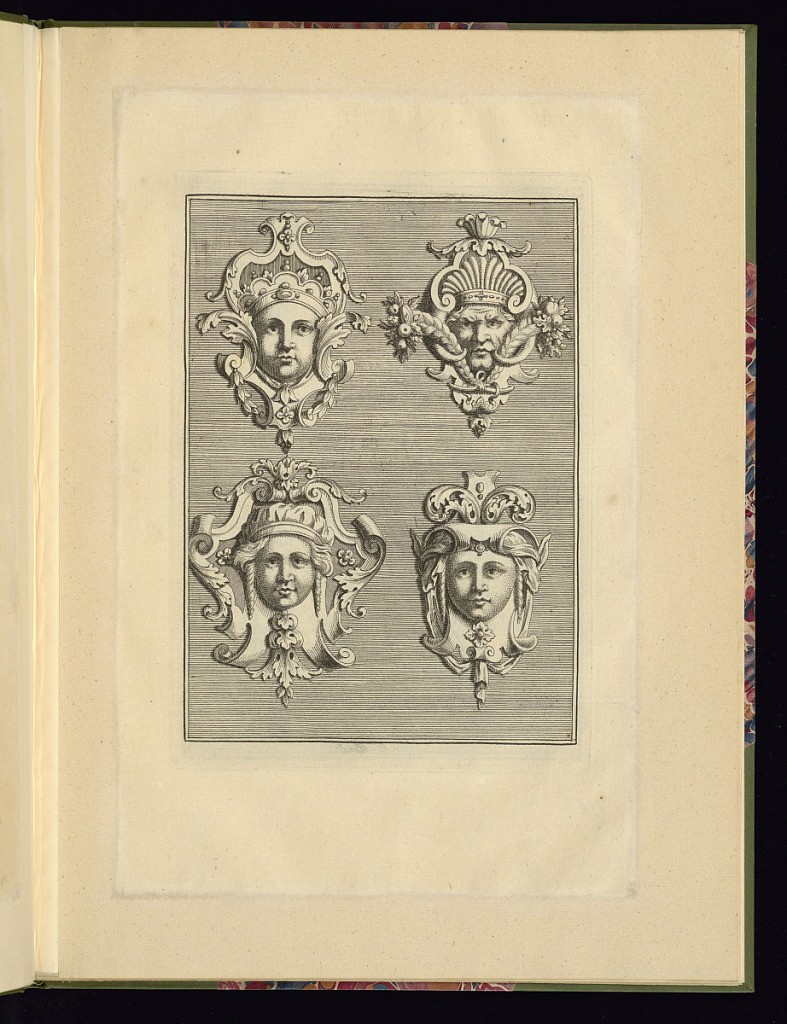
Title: Four Mask Designs
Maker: Johann Leonhard Eisler, German, 1672 – 1733
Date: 1720-25
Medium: Etching and engraving on laid paper
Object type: Print
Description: Four grotesque mascarons or mask designs featuring scrolling acanthus leaves, fleurons, rosettes, and cornucopia of fruit and leaves.